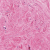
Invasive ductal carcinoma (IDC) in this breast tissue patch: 0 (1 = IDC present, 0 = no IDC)